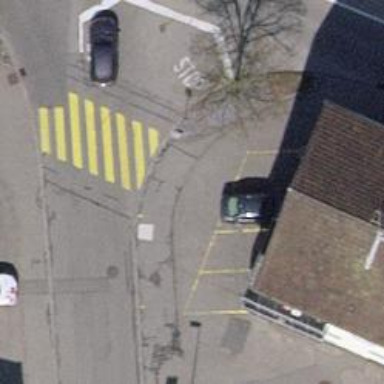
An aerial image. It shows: Bus stop with platform for public transport.